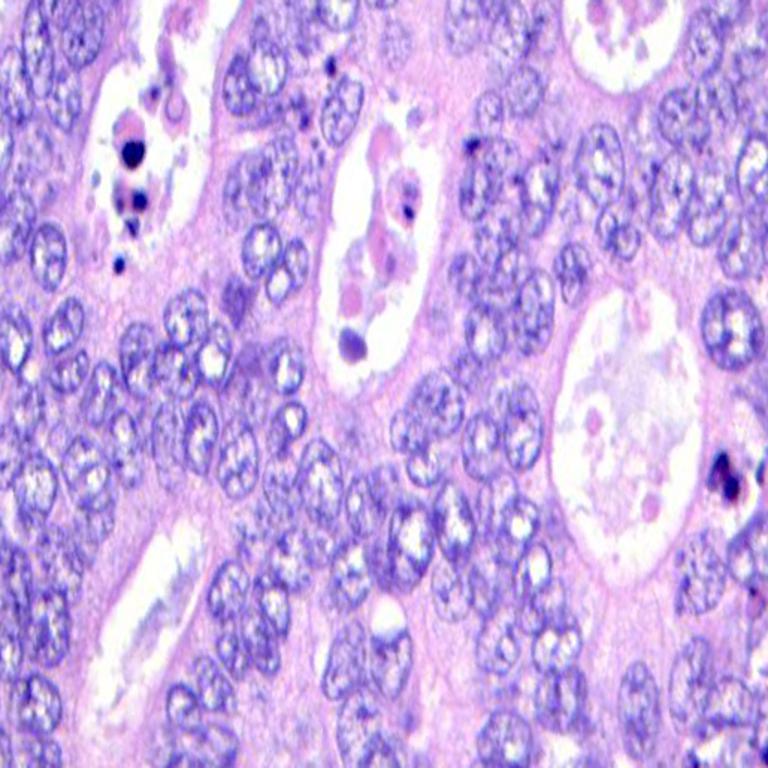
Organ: colon
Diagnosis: adenocarcinomas